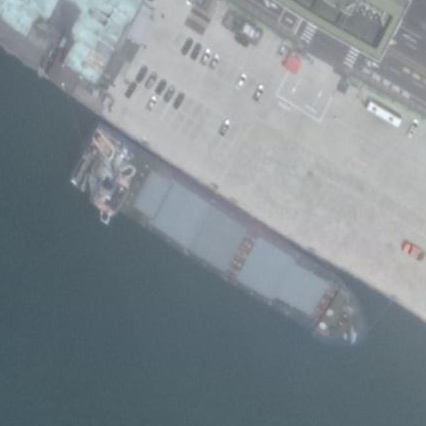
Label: Cargo_ship